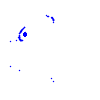
Particle: electron